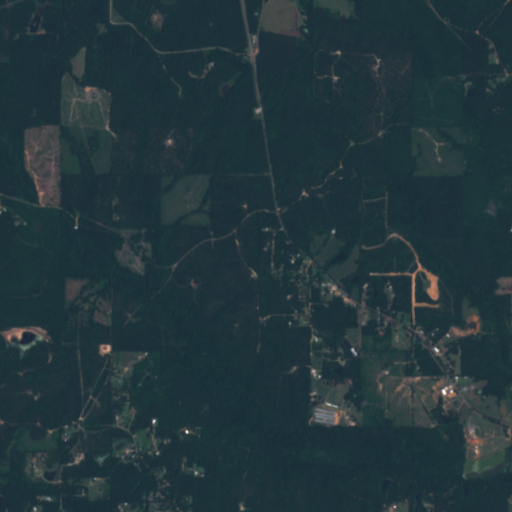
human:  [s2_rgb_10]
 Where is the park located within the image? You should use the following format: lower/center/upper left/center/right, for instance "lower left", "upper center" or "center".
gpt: The park is located in the lower left of the image.
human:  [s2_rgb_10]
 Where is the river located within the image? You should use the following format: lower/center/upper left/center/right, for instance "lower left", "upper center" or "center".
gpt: The river is located in the right of the image.
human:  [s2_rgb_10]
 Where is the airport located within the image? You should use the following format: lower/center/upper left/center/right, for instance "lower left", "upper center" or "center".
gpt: There is no airport in the image.